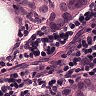
Metastatic tissue present: yes